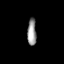
Tissue: prostate
Cell type: Epithelial cells
Senescence score: 0.3319
Nuclear area (px): 239
Mean DAPI intensity: 150.456